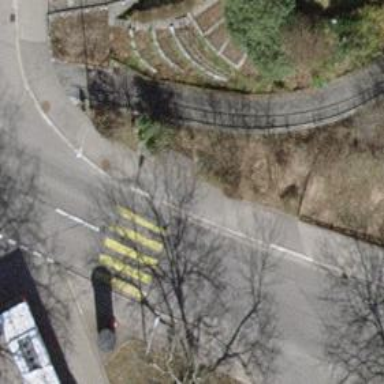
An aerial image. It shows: Asphalt sidewalk along the footway.